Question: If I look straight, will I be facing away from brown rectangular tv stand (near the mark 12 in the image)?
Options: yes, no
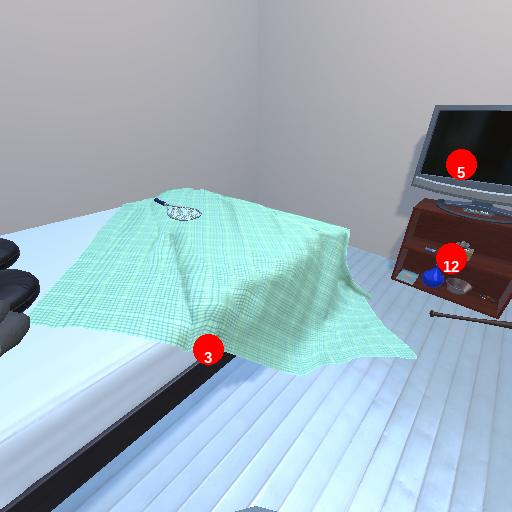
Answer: yes